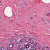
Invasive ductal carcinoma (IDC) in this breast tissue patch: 0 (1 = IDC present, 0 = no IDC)